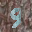
Label: 9